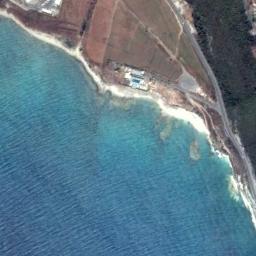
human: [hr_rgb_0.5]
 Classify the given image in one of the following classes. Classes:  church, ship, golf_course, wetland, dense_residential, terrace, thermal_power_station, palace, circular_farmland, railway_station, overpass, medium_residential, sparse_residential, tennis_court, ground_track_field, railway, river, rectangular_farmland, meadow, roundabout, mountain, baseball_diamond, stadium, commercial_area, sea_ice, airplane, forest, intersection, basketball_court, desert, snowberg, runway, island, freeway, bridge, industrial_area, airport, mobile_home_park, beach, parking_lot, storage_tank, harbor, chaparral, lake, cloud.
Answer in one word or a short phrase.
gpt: beach